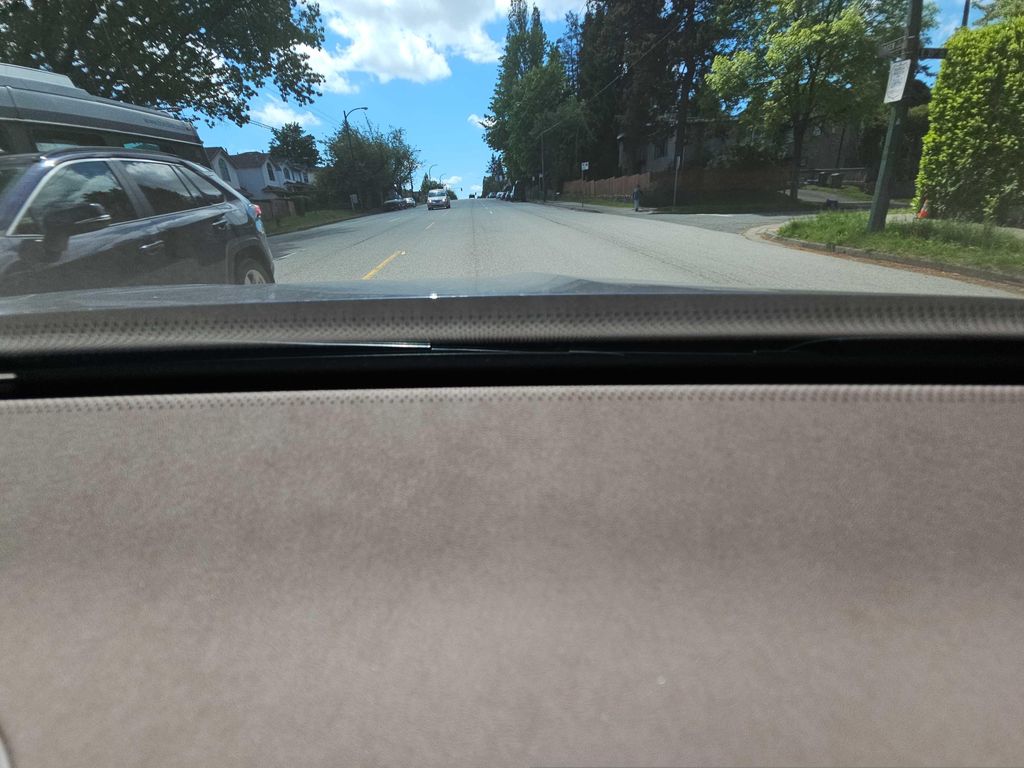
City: vancouver